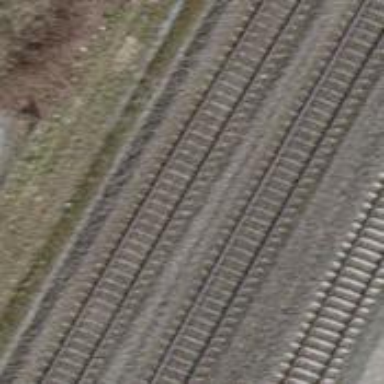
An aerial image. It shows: Single railway track with electrified contact line.